Question: I am building a table that calculates the time from a start point, and then returns the values each half hour from that start point of another variable.
My issue is that Index(Match) is returning a #N/A every third row.

My table I am looking up from contains dates correctly formatted in Excel time series style.
My second table where I calculate the value to look up is also returning time series.
When checked using IF([lookupTableTime]=[calculatedTime],"T") is returning true in every case.
The formula I am using to calculate the start time is:
'''
=ReportDtNow+(ROWS($A$3:A3)/48)-1/48
'''
Where is a named cell returning a date (in this case 17/03/2013) at midnight.
The formula I am using as a look up is:
'''
=INDEX(HHdata[Compressors '[DUMMY']],MATCH([@[Date this report]],HHdata[DateTime],0))
'''
Where HHdata is my look up table, is the value to be returned. is the calculated date to look up in the table in column [DateTime].
I've tried to modify to return non-exact values using the option argument in MATCH, though in the cells which return an #N/A error when MATCHed exactly, this just duplicates the value that preceeds it in the variable return column compressors.
Is Excel prone to some kind of rounding error in this case? Or is my formula off somewhere?
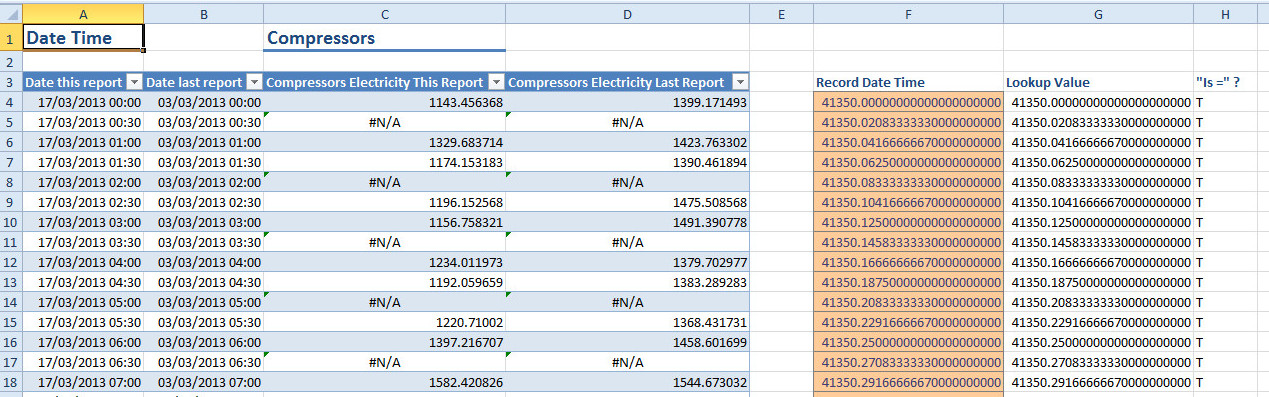
Answer: Instead of '=ReportDtNow+(ROWS($A$3:A3)/48)-1/48' please try:
'''
=ReportDtNow+ROUND((ROWS($A$3:A3)/48)-1/48,15)
'''
(or '=ReportDtNow+ROUND(((ROWS($A$3:A3)-1)/48),15)')